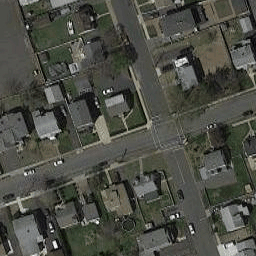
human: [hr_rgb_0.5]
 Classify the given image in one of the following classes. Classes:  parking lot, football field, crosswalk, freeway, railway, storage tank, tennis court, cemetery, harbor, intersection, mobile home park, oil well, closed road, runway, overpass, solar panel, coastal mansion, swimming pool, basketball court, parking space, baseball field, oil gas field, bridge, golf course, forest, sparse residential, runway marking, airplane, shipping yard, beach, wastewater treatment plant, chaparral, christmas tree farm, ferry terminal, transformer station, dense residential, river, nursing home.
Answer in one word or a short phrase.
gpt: intersection